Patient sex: M
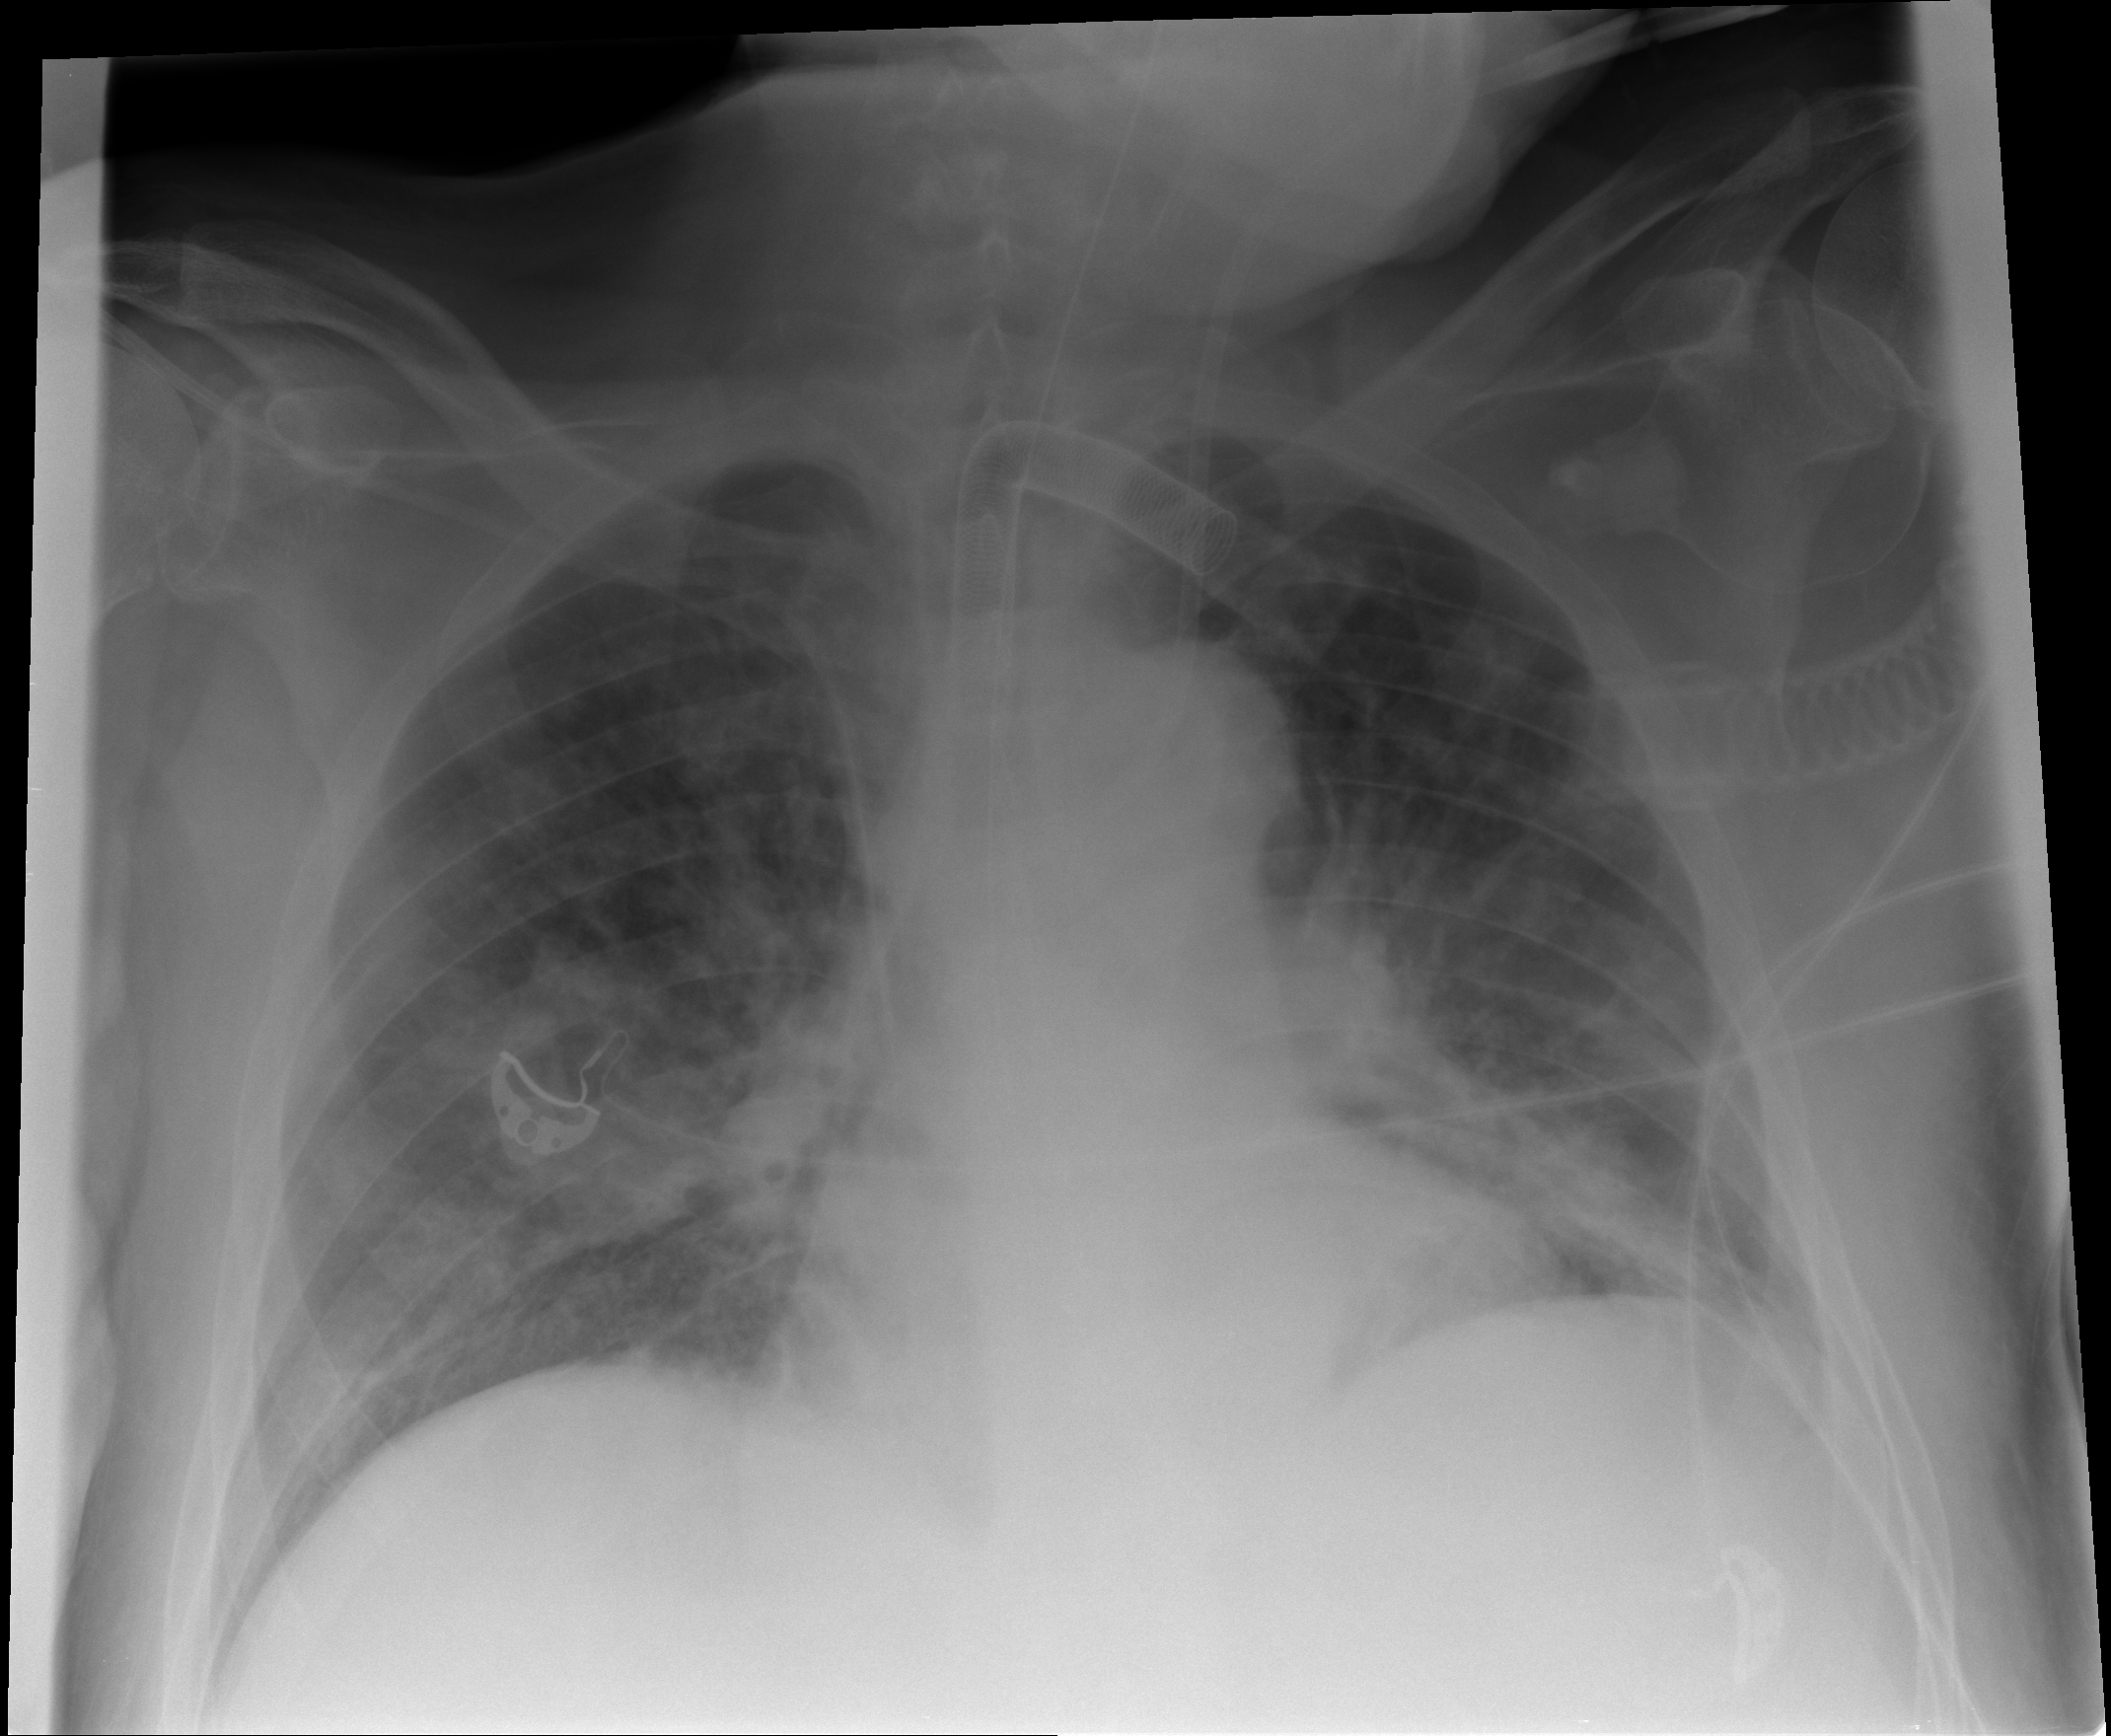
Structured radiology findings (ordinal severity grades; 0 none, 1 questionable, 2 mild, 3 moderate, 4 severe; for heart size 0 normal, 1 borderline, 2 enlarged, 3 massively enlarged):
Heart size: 1
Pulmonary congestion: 2
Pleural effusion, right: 0
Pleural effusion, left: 0
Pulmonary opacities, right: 2
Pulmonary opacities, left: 3
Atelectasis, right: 2
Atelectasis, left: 2